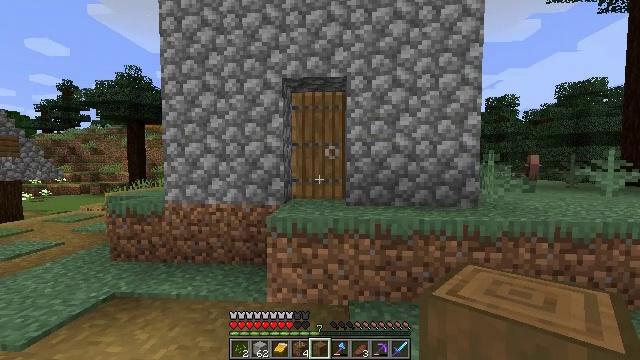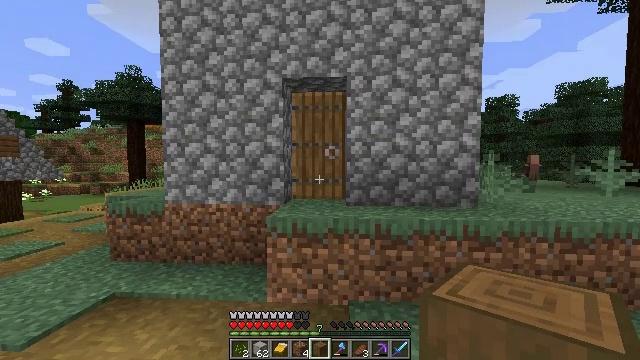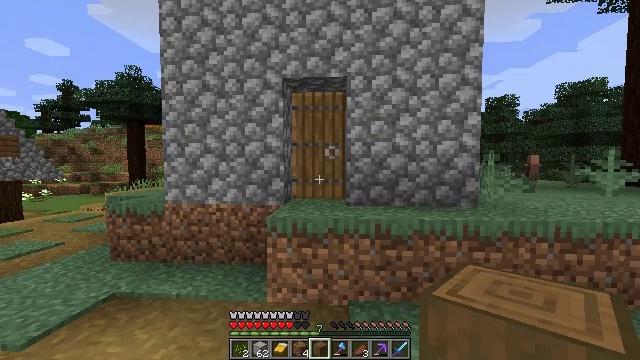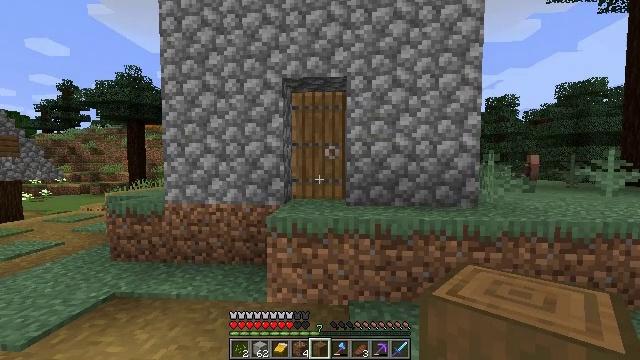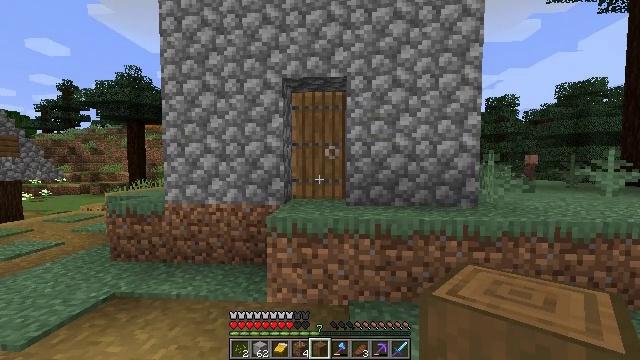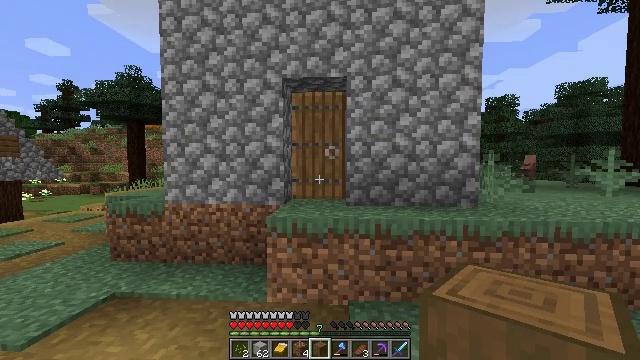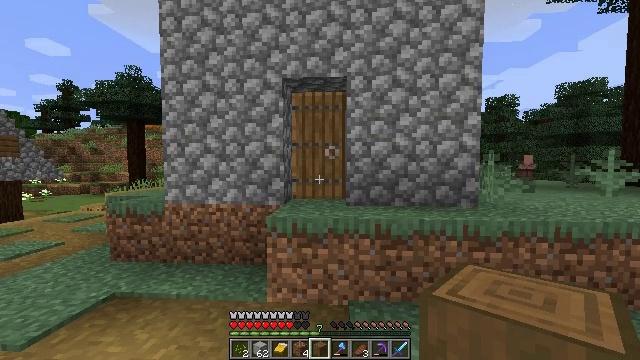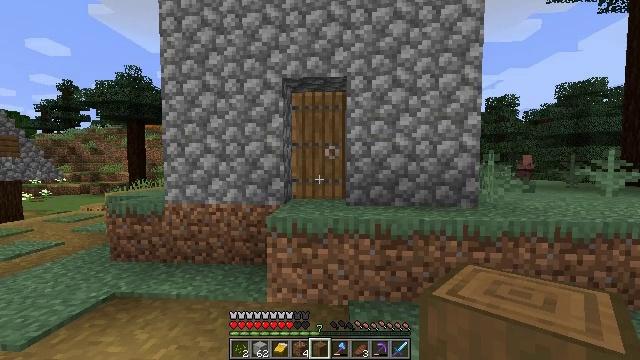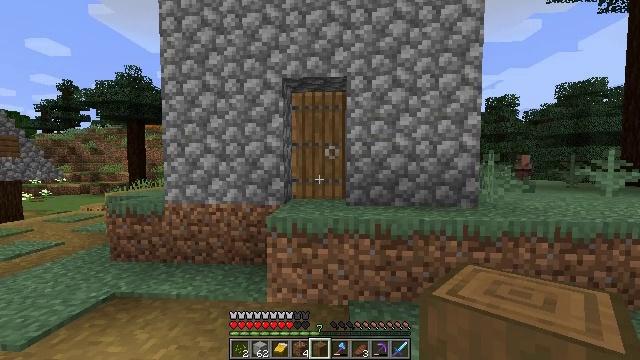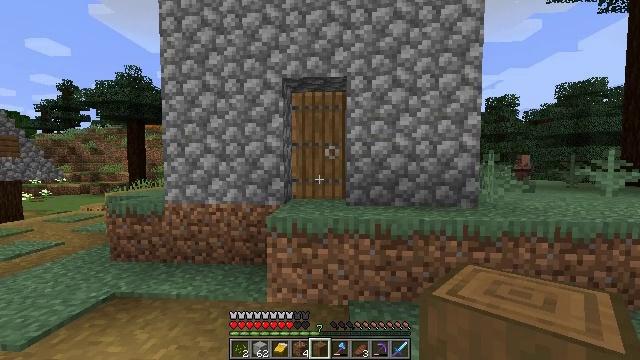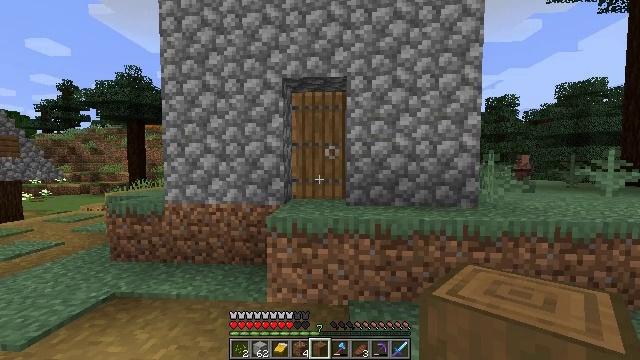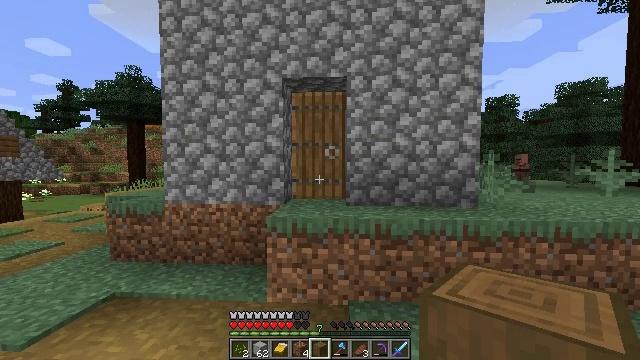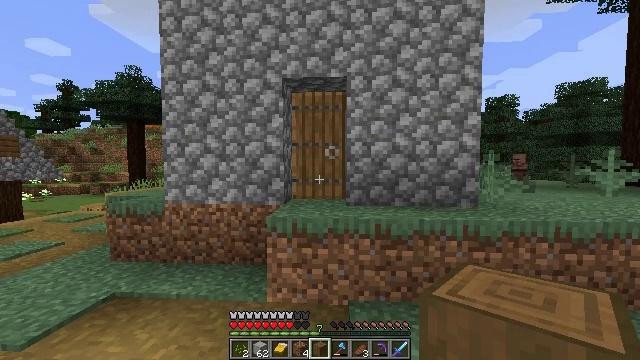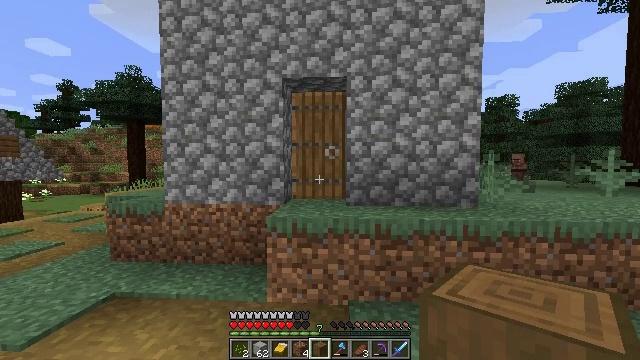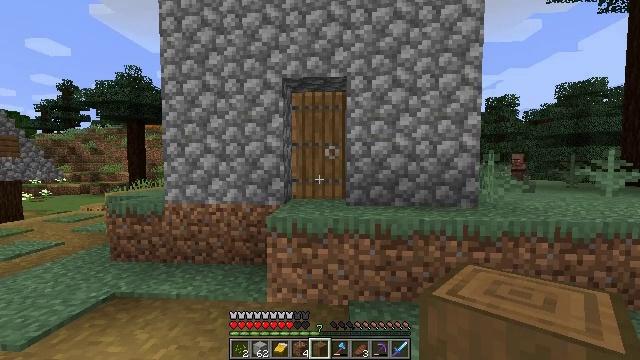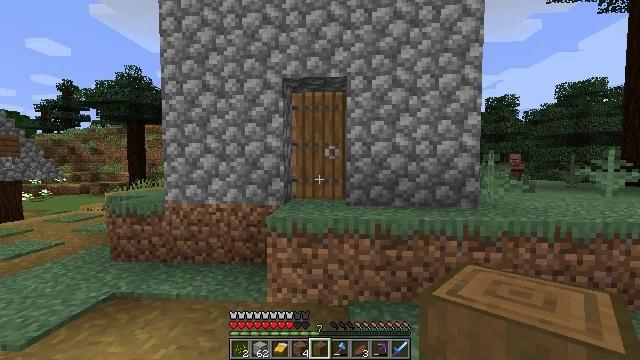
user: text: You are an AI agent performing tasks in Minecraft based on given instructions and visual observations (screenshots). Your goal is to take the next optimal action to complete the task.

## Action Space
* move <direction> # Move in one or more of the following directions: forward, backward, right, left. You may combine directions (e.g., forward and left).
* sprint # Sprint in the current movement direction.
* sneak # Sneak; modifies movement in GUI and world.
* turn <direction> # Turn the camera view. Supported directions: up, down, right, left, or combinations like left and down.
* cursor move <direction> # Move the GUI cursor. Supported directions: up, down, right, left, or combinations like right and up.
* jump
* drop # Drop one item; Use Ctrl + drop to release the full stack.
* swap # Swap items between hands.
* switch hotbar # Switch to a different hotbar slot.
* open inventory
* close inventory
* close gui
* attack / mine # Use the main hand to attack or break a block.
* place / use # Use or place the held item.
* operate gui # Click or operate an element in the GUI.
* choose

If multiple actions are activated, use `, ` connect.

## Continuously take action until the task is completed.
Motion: motion action
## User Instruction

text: Mine the spruce door to collect it.
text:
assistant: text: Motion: no_op
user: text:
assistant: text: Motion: no_op
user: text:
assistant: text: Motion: no_op
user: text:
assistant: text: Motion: no_op
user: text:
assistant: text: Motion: no_op
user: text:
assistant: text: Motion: no_op
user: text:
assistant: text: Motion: no_op
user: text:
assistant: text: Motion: no_op
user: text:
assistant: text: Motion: no_op
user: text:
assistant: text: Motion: no_op
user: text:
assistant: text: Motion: no_op
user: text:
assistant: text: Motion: no_op
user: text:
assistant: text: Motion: no_op
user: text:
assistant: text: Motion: no_op
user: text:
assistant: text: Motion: no_op
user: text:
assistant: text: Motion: no_op
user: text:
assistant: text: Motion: no_op
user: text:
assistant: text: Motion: no_op
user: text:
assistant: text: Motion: no_op
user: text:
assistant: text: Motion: no_op
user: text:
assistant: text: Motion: no_op
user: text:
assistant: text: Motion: no_op
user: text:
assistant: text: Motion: no_op
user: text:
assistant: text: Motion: no_op
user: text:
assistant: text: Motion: no_op
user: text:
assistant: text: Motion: no_op
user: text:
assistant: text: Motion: no_op
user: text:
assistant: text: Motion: no_op
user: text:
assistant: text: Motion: no_op
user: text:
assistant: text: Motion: no_op